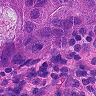
Metastatic tissue present: yes